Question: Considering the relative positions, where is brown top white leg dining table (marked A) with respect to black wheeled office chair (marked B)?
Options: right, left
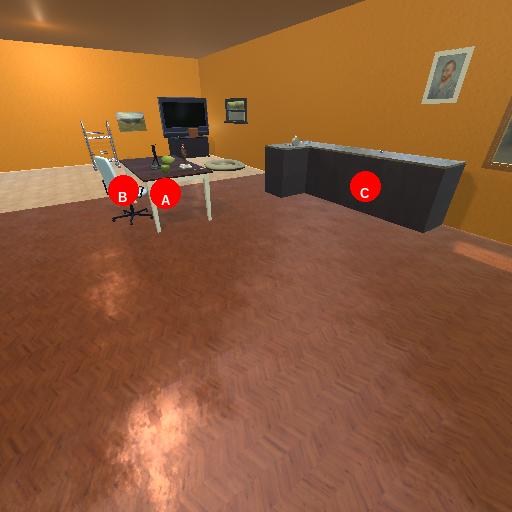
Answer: right